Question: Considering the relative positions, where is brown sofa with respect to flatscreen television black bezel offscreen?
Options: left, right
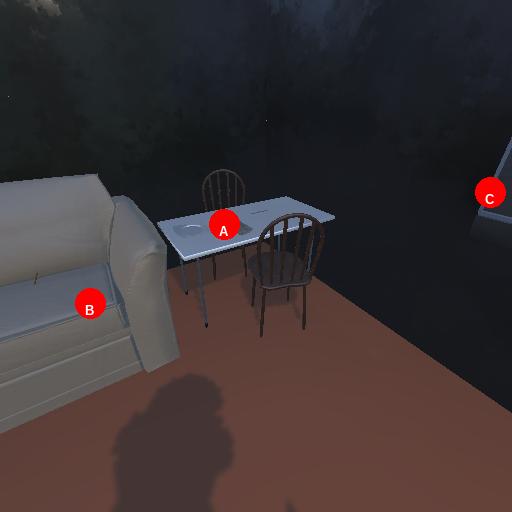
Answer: left